Interaction volume radius: 10 \u00c5
Interaction volume height: 20 \u00c5
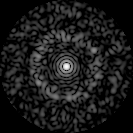
Disorder parameter: 0.8429